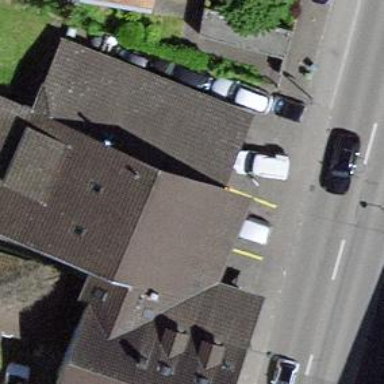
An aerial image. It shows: Motorcycle shop.